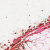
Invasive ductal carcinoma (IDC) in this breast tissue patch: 0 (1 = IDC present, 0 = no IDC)